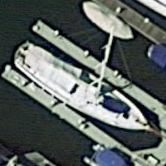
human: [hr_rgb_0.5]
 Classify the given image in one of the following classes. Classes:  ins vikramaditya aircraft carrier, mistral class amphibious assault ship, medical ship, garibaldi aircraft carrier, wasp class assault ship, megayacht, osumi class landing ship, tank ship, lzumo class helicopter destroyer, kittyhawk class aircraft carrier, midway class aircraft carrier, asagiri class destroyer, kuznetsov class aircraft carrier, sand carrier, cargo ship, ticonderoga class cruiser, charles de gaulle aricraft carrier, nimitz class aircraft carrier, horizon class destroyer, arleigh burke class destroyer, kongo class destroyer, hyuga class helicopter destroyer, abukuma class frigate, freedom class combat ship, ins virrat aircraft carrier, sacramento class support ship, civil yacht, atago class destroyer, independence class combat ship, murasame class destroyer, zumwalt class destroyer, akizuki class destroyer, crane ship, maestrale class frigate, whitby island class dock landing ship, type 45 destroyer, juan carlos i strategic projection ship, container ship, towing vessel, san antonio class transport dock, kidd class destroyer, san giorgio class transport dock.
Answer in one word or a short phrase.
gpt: Civil yacht